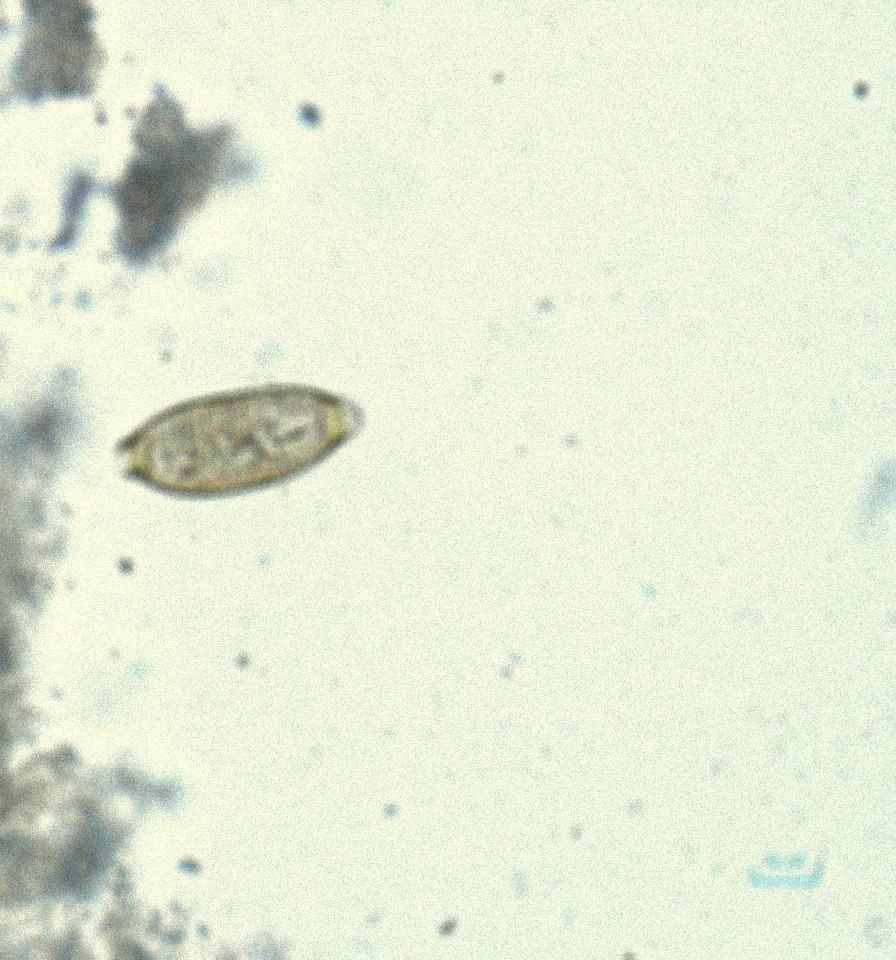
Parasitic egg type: Trichuris trichiura